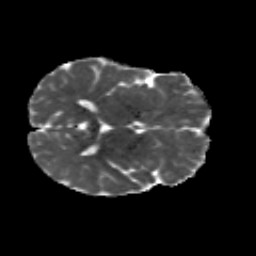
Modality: MD
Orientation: axial
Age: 23
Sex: male
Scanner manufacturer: siemens
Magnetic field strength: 3 T
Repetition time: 8.8 s
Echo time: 0.085 s